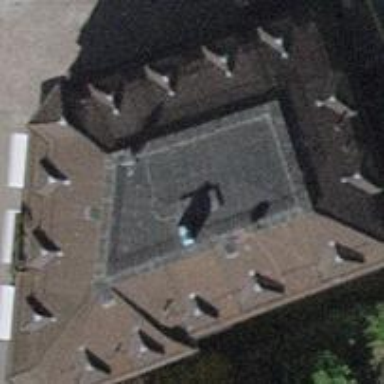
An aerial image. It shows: Residential building with mansard roof.